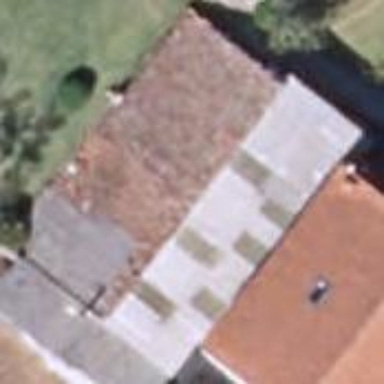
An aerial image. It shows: Shed building.